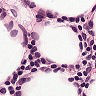
Metastatic tissue present: no